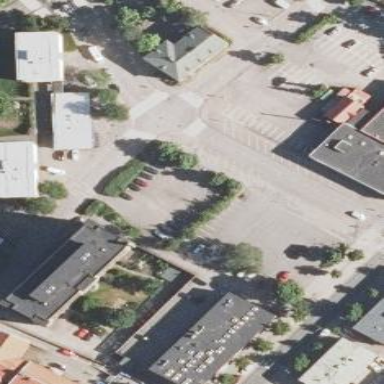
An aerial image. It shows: Parking lot.